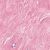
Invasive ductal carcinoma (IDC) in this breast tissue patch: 0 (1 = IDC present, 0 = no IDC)